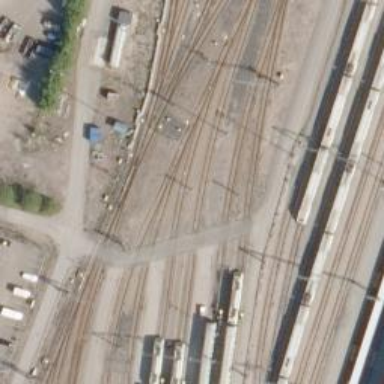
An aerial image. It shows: Level crossing along the railway.